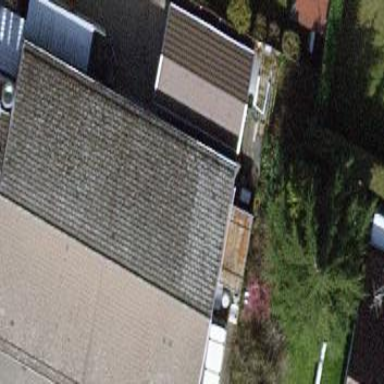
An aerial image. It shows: Group of garages.